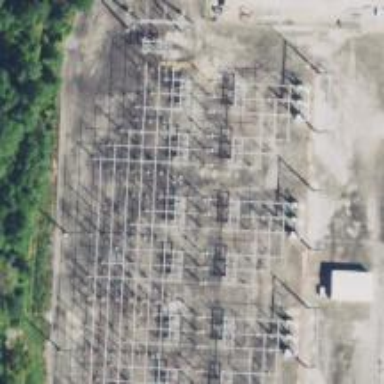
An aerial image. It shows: Switch used for power control.